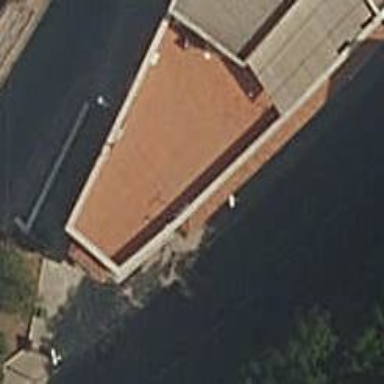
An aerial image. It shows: Furniture shop.